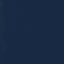
Land use / land cover: SeaLake